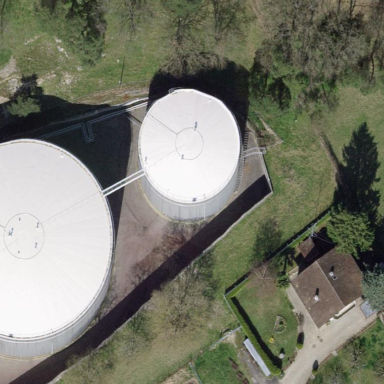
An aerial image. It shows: Industrial building housing storage tank.